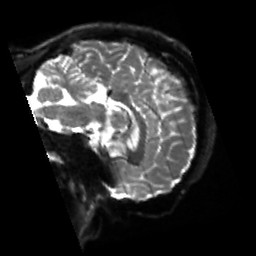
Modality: sbref
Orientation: sagittal
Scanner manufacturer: siemens
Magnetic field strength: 3 T
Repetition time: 4 s
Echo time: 0.0594 s